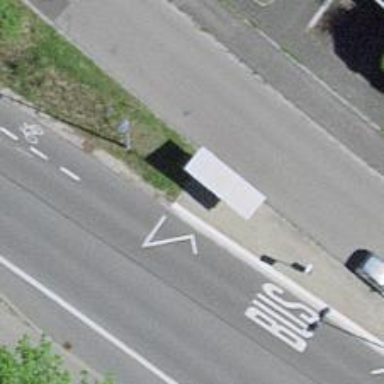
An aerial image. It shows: Platform for public transport is situated by the road.